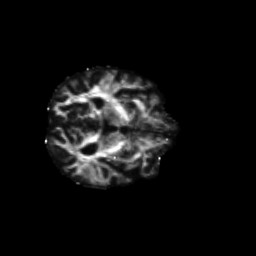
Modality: FA
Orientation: axial
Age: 74
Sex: male
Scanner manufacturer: siemens
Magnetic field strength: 3 T
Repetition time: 4.71 s
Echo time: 0.0906 s